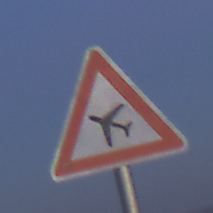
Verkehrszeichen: FlugbetriebRechts
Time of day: SunriseSunset
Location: Outdoor (Nature)
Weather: Clear
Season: NotSpecified
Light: Natural